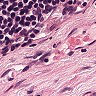
Metastatic tissue present: no